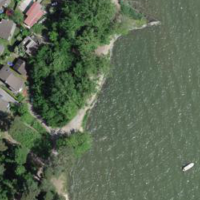
EUNIS habitat code: 14
Species observed at this site:
Sterna hirundo
Prunus padus